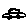
Label: car